Question: i am creating a VSPackage, i want to add small icon beside VS Project items, looks like in the attached image.
please help me.

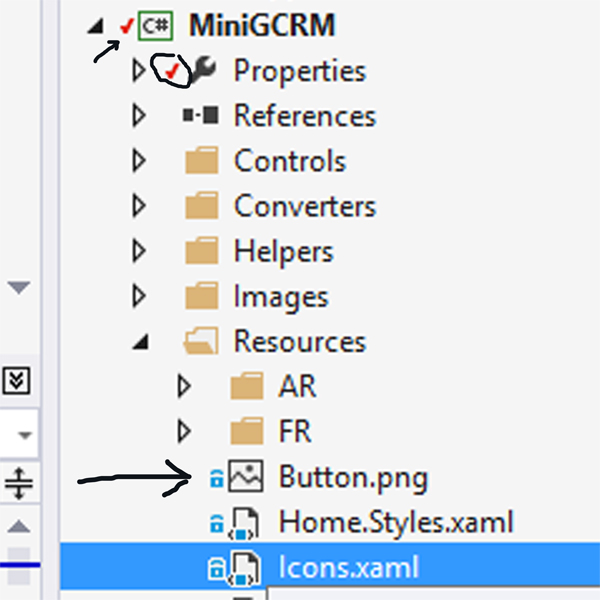
Answer: This functionality is available to Source Control packages. You need to implement the <URL> interface and have the to return the list of available images.
You can also read more about how the status is calculated by Visual Studio by reading the documentation for the <URL> methods.